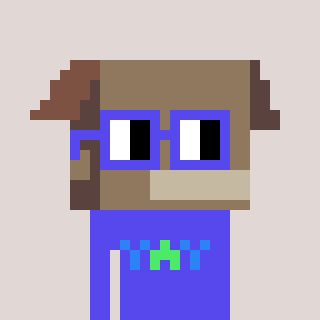
a pixel art character with square blue glasses, a box-shaped head and a computerblue-colored body on a warm background